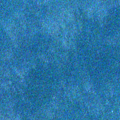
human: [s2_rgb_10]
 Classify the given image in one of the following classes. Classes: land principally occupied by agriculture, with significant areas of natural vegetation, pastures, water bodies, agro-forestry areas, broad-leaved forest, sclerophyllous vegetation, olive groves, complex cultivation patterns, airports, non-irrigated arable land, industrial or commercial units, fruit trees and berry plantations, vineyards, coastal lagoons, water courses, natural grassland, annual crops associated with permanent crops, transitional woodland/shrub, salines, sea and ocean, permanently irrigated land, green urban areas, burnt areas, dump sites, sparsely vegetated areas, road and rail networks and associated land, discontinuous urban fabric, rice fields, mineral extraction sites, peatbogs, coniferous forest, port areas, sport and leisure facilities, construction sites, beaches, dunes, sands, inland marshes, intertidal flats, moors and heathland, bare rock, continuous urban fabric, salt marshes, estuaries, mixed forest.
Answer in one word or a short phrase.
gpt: sea and ocean